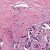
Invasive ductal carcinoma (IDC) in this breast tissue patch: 1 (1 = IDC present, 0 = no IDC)